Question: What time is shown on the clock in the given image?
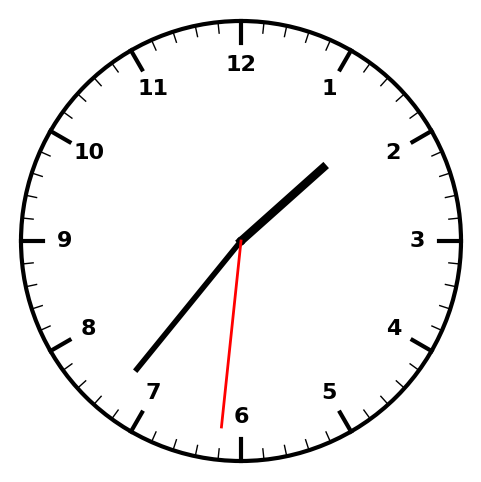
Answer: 01:36:31